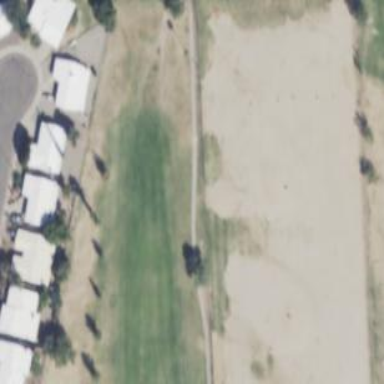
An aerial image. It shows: Grassy area designated for driving range golf.